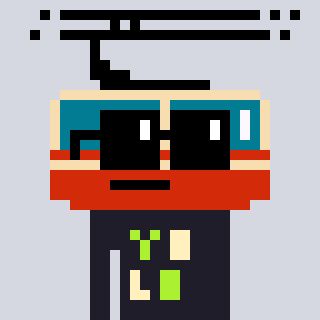
a pixel art character with square black sunglasses, a tram wagon-shaped head and a grayscale-colored body on a cool background